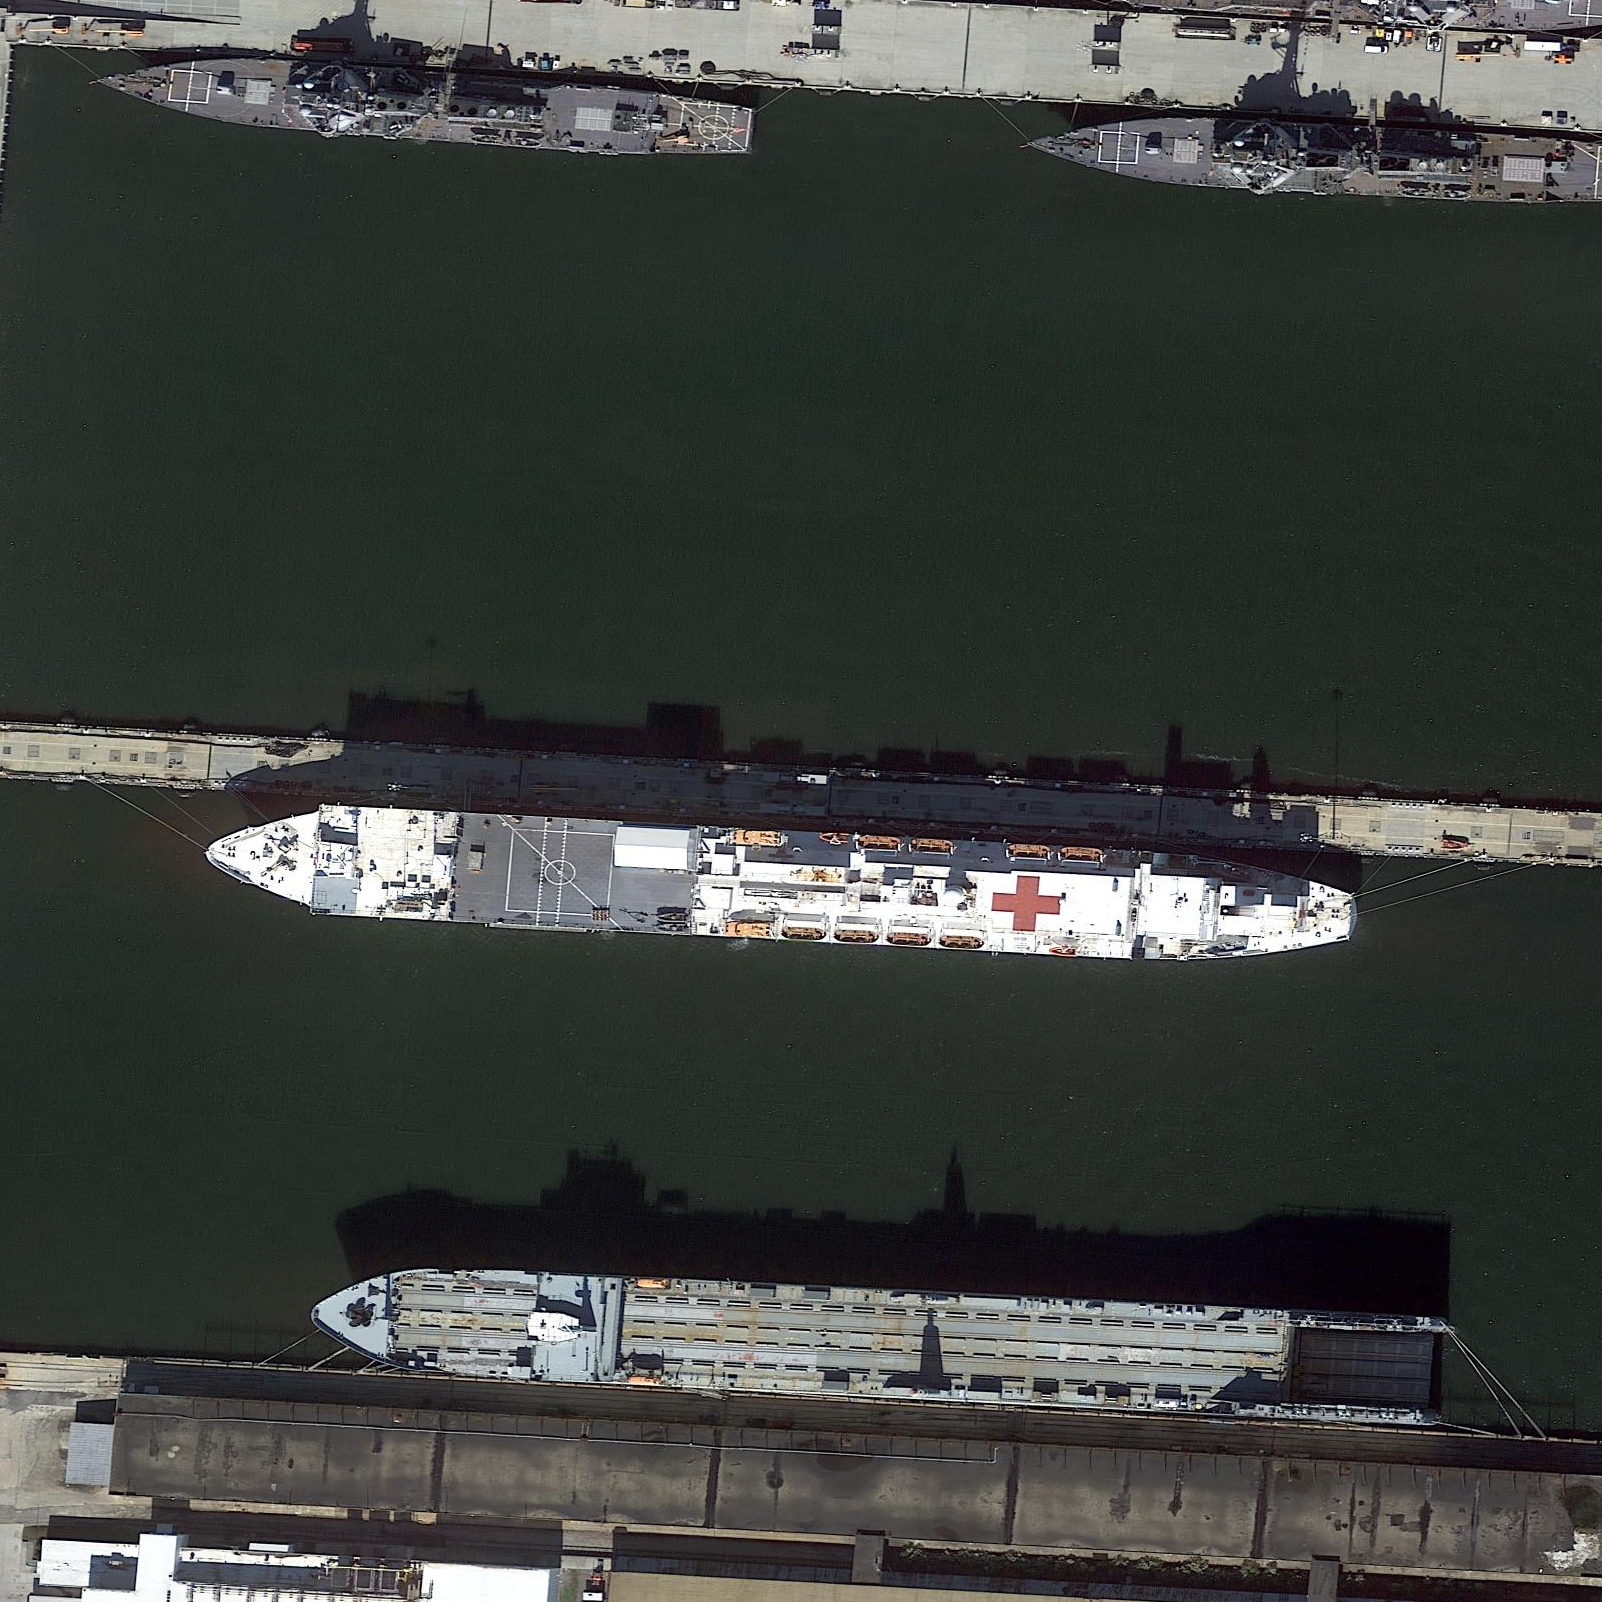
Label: civil